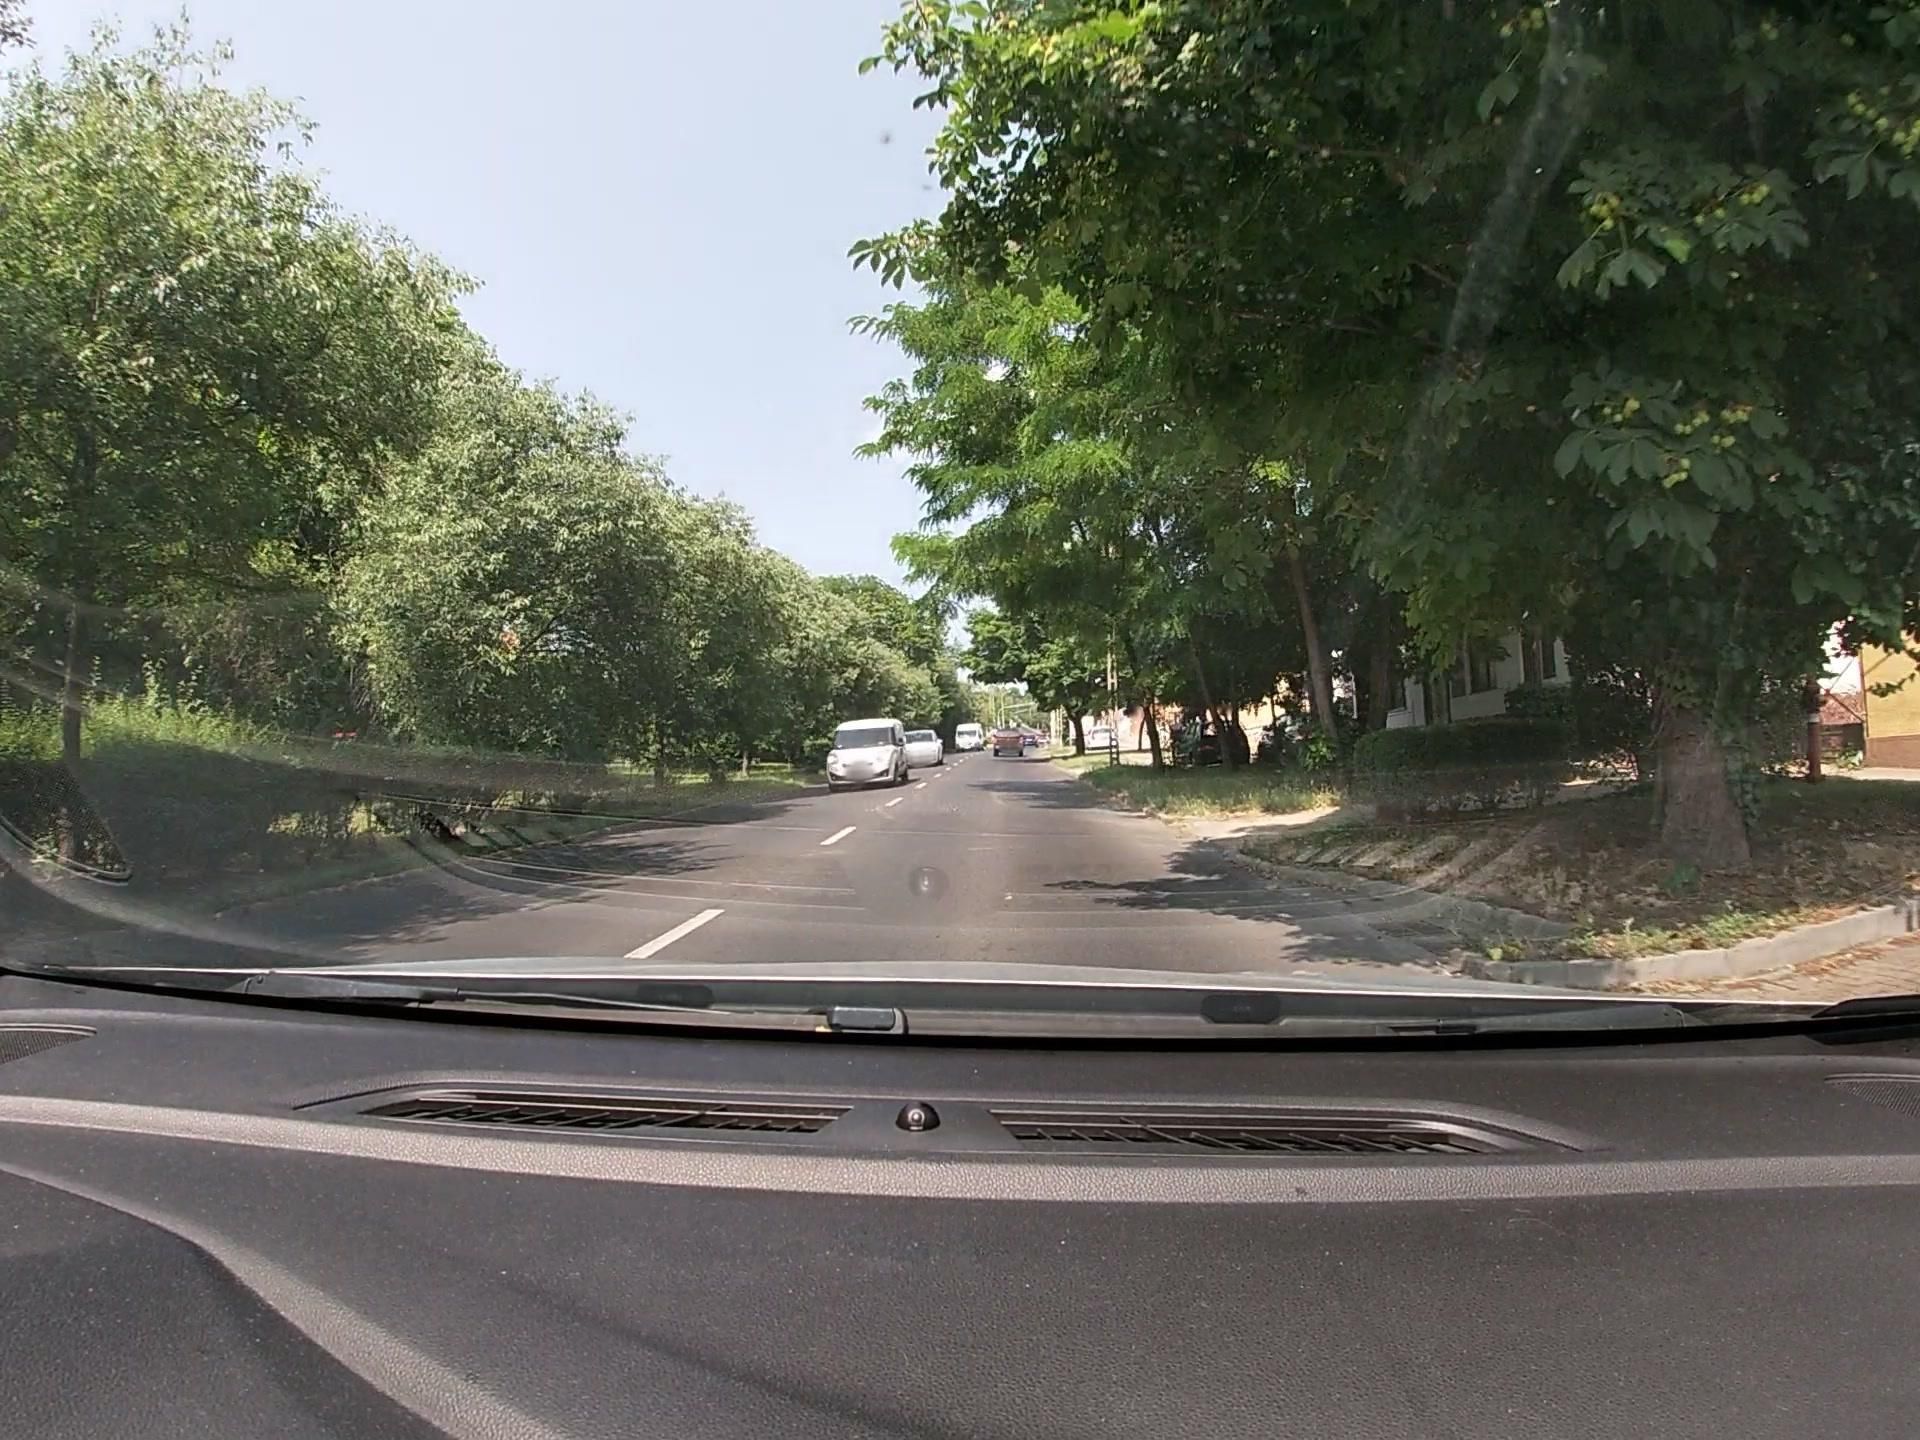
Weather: clear
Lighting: day
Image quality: slightly poor
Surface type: driving surface
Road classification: secondary
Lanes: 2.0
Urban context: suburban or peri-urban
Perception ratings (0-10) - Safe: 5.99, Lively: 4.32, Beautiful: 2.03, Boring: 5.1, Depressing: 3.29, Wealthy: 2.82